Question: I have a 4.0.x binary installation of alfresco and have this menu highlighted below:

I have 2 custom installed 4.2.c versions and this option is missing. I have done the following to try and enable it as read from different parts of the web:
1) added the two following lines to both the share and the repo's alfresco-global.properties file
2)Modified the share-custom-config.xml file in attempts to enable this and other google docs functionality.
So far this is the only thing missing. I am not sure whether this is a bug or whether I'm overlooking something else.
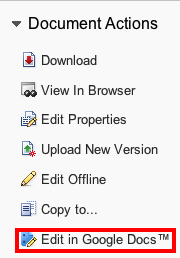
Answer: Yes, Google Docs integration works fine with Alfresco Community Edition 4.2.c. In fact, here is a video that shows you how to get it working:
<URL>
The video shows that the out-of-the-box installer will not create a working Google Docs integration due to changes on the Google side. So you need to reinstall the AMPs to both the alfresco and share wars as gagravarr mentioned above.
If you are using Google Docs integration in the repository folders (external to a Share site) you will need to install from head because there is a bug. If you are using the integration only within Share sites the latest released version of the integration, downloadable from the <URL>, will be fine.